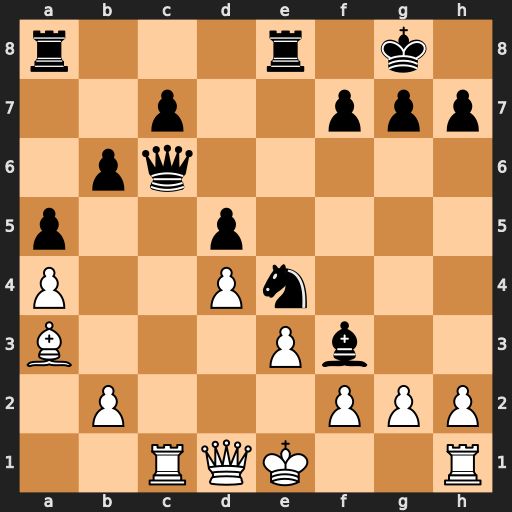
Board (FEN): r3r1k1/2p2ppp/1pq5/p2p4/P2Pn3/B3Pb2/1P3PPP/2RQK2R
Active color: w
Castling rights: K
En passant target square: -
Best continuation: gxf3 Qd7 fxe4